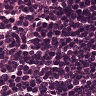
Metastatic tissue present: no